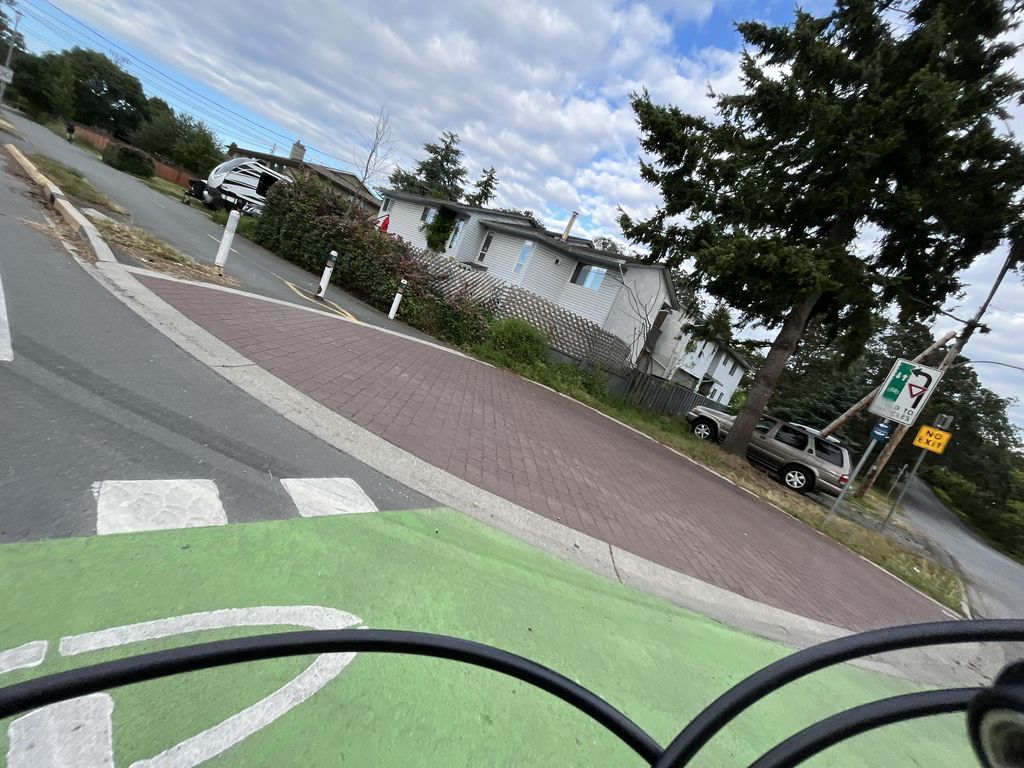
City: victoria